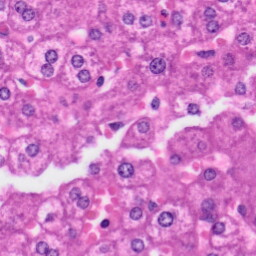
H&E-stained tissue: Liver